Question: I'm developing an iOS 5.0+ app with latest SDK.
I want to show a popup with some options to choose. But I don't know how to do it.
I have this code to show an 'UIActionSheet' with a seven buttons:
'''
- (void)setUserActivity
{
activityActionSheet = [[UIActionSheet alloc] initWithTitle:nil
delegate:nil
cancelButtonTitle:@""
destructiveButtonTitle:nil
otherButtonTitles:nil];
[activityActionSheet setActionSheetStyle:UIActionSheetStyleBlackTranslucent];
for (int index = 0; index < 7; index++)
{
UIButton *button = [UIButton buttonWithType:UIButtonTypeRoundedRect];
[button addTarget:self
action:@selector(activitySelected:)
forControlEvents:UIControlEventTouchDown];
CGRect frame = CGRectMake(0.0, index*40 + 10, 160.0, 40.0);
button.frame = frame;
button.tag = index;
[button setTitle:[NSString stringWithFormat:@"Button %d", index] forState:UIControlStateNormal];
[activityActionSheet addSubview:button];
}
CGRect toolbarFrame = CGRectMake(0, 0, activityActionSheet.bounds.size.width, 44);
UIToolbar* controlToolbar = [[UIToolbar alloc] initWithFrame:toolbarFrame];
[controlToolbar setBarStyle:UIBarStyleBlack];
[controlToolbar sizeToFit];
UIBarButtonItem* spacer =
[[UIBarButtonItem alloc] initWithBarButtonSystemItem:UIBarButtonSystemItemFlexibleSpace
target:nil
action:nil];
UIBarButtonItem* setButton =
[[UIBarButtonItem alloc] initWithTitle:NSLocalizedString(@"Set", nil)
style:UIBarButtonItemStyleDone
target:self
action:@selector(dismissActivityActionSheet)];
UIBarButtonItem* cancelButton =
[[UIBarButtonItem alloc] initWithTitle:NSLocalizedString(@"Cancel", nil)
style:UIBarButtonItemStyleBordered
target:self
action:@selector(cancelActivityActionSheet)];
[controlToolbar setItems:[NSArray arrayWithObjects:spacer, cancelButton, setButton, nil]
animated:NO];
[activityActionSheet addSubview:controlToolbar];
[activityActionSheet showInView:self.view];
[activityActionSheet setBounds:CGRectMake(0, 0, 320, 485)];
}
'''
And this is what I get:

Or,
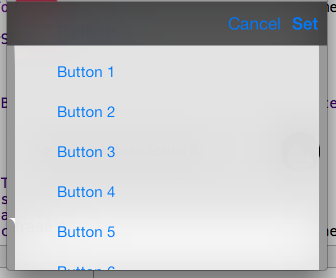
Answer: You should add an UIScrollView between your buttons and the ActivityActionSheet...
'''
...
UIScrollView *myButtonScroll = [[UIScrollView alloc] initWithFrame:CGRectMake(0,0,160,441)];
for (int index = 0; index < 7; index++)
{
UIButton *button = [UIButton buttonWithType:UIButtonTypeRoundedRect];
[button addTarget:self
action:@selector(activitySelected:)
forControlEvents:UIControlEventTouchDown];
CGRect frame = CGRectMake(0.0, index*40 + 10, 160.0, 40.0);
button.frame = frame;
button.tag = index;
[button setTitle:[NSString stringWithFormat:@"Button %d", index] forState:UIControlStateNormal];
//[activityActionSheet addSubview:button];
[myButtonScroll addSubView:button];
}
[myButtonScroll setContentSize:CGSizeMake(160, 7*40 + 20)];
[activityActionSheet addSubView:myButtonScroll];
...
'''
Assuming there are only 7 buttons on your view...